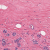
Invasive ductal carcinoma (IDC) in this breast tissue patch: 0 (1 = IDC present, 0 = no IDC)